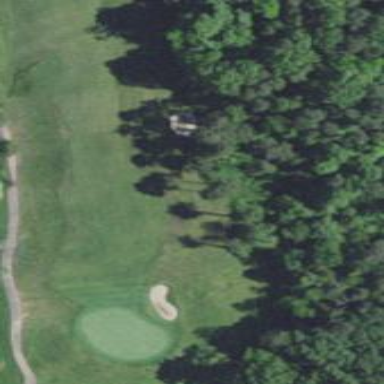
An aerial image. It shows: Golf fairway in the image.